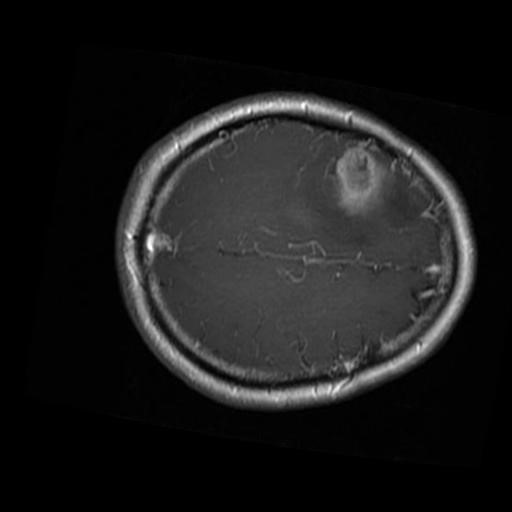
Label: brain_glioma